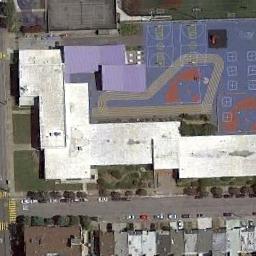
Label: basketball_court